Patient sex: M
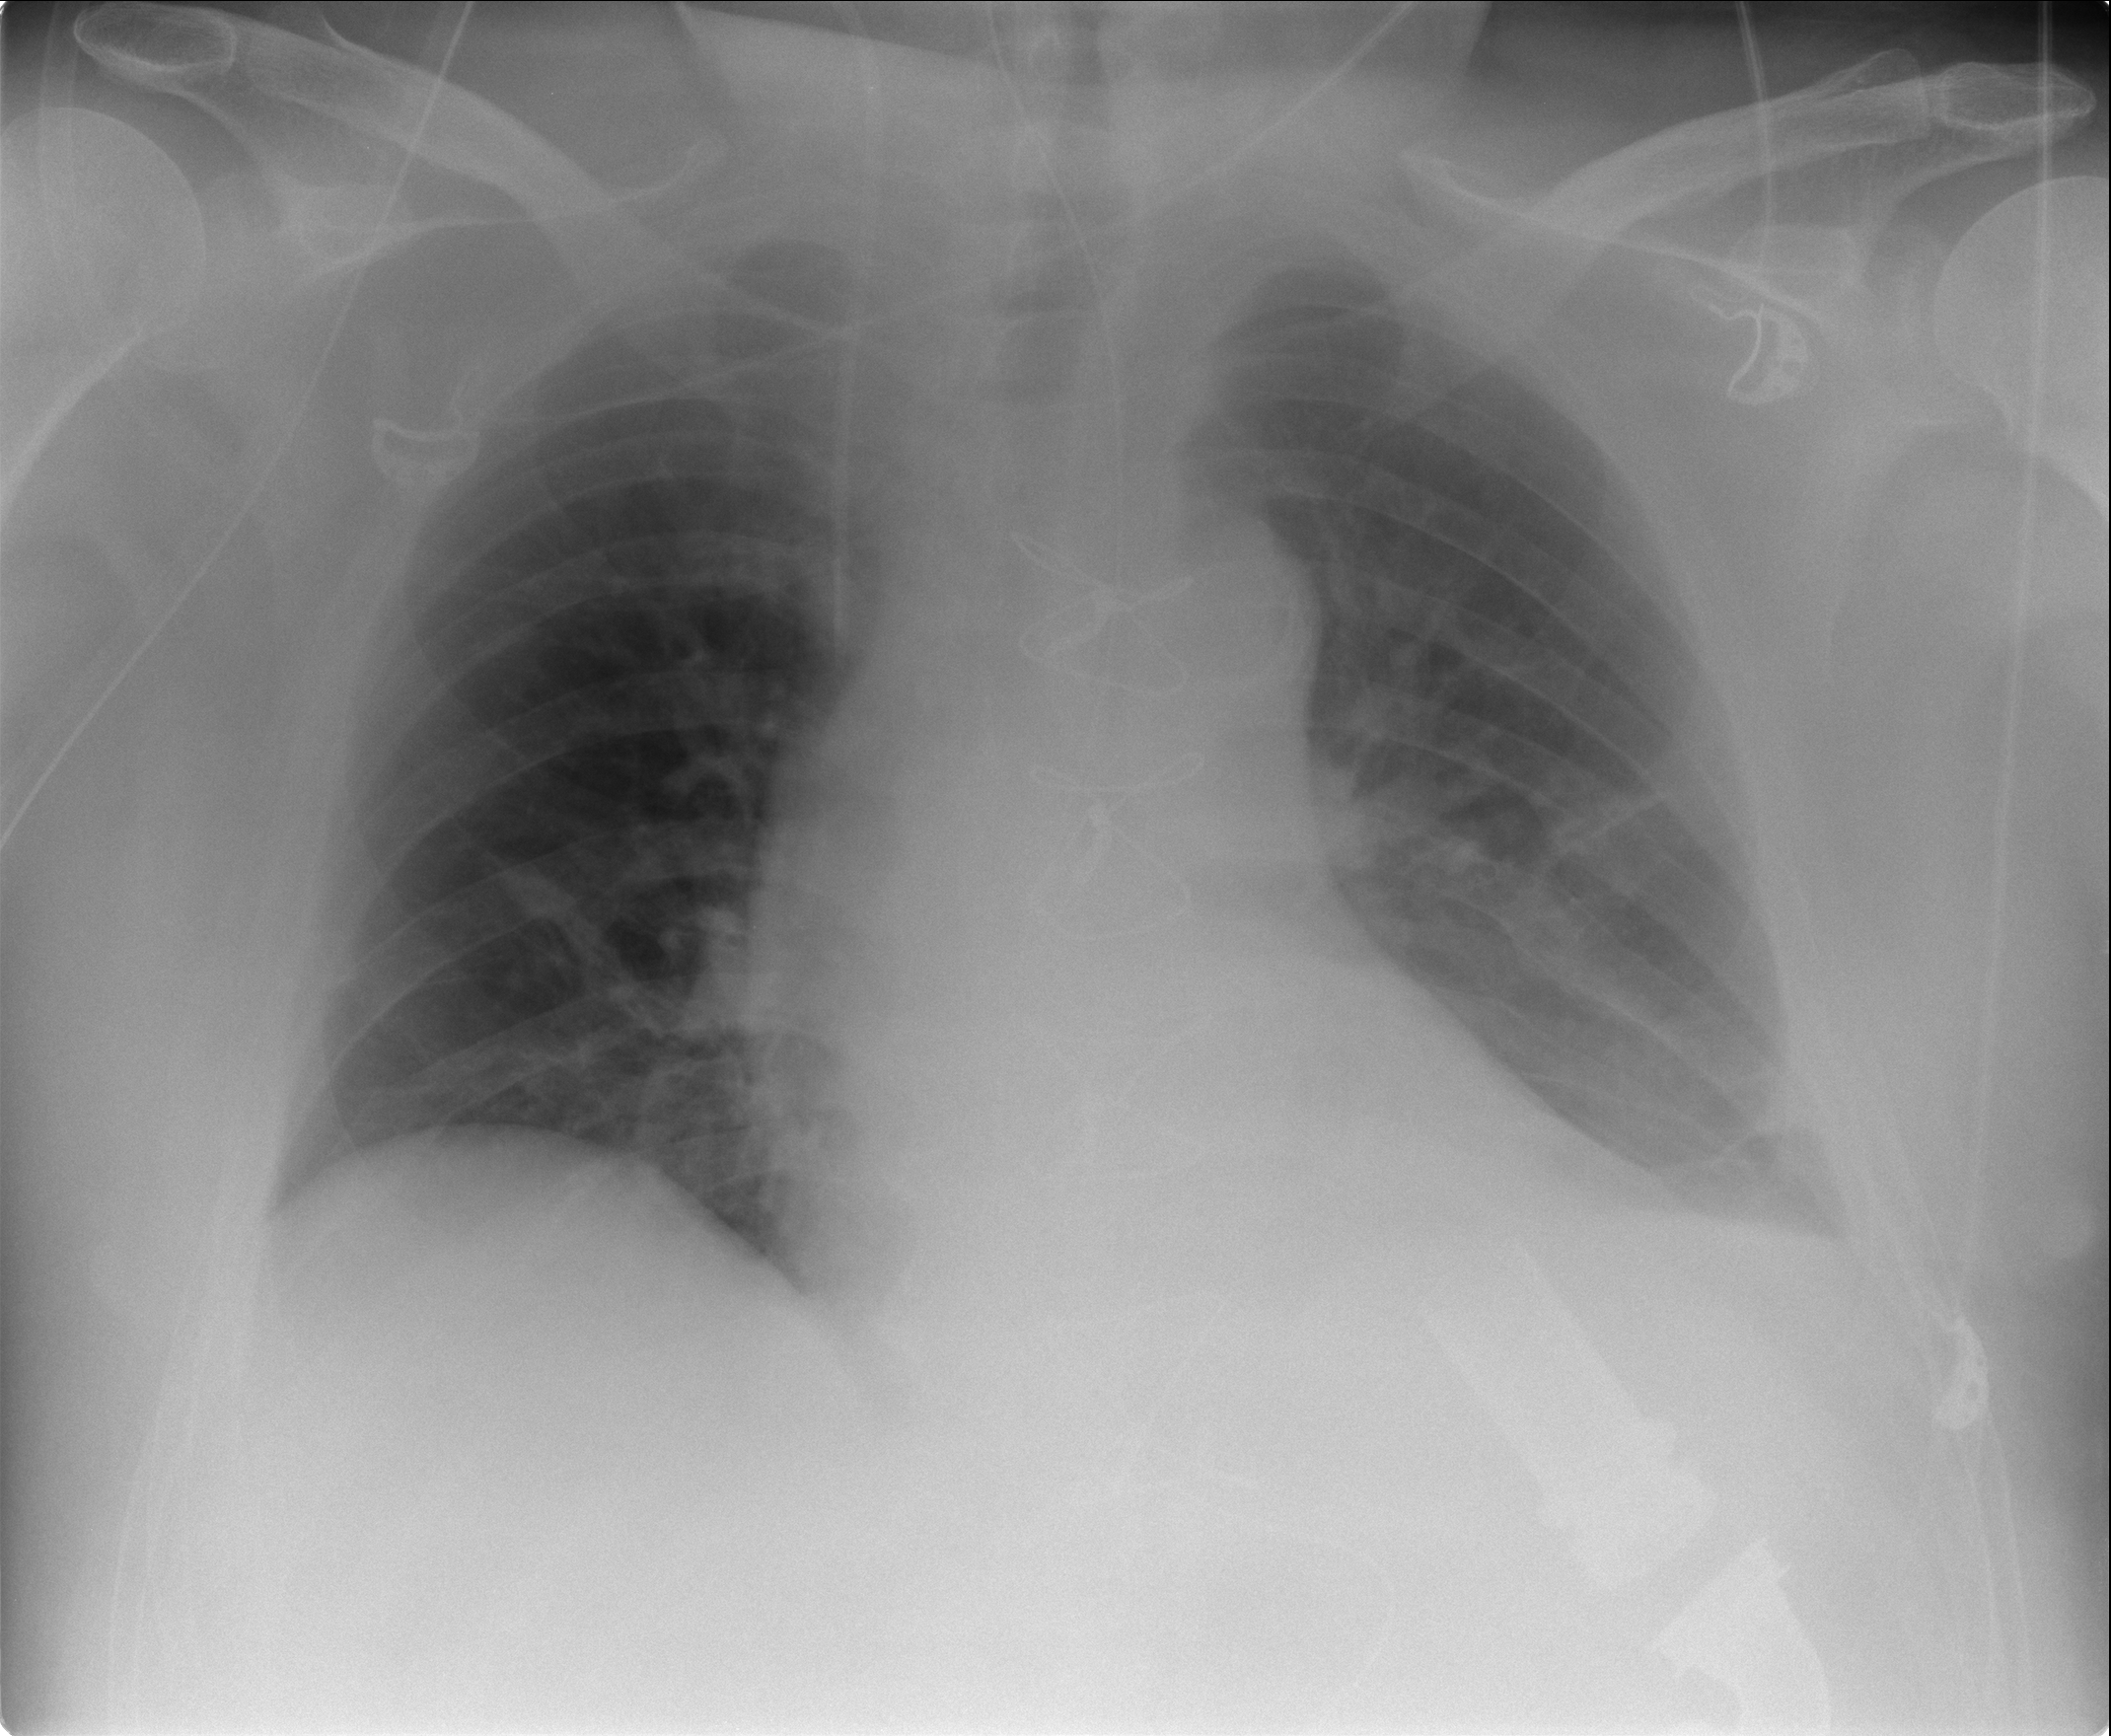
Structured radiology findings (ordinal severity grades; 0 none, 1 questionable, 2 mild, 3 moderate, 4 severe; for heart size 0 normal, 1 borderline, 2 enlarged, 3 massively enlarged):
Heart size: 0
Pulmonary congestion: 1
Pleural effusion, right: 0
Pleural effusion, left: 2
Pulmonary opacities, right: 0
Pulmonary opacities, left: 0
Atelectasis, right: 0
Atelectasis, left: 2